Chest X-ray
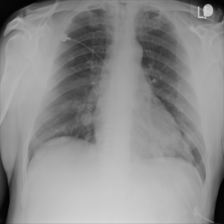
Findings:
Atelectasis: negative
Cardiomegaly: negative
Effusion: negative
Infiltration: negative
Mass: negative
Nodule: positive
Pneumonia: negative
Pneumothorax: negative
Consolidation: negative
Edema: negative
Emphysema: negative
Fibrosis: negative
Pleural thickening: negative
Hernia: negative